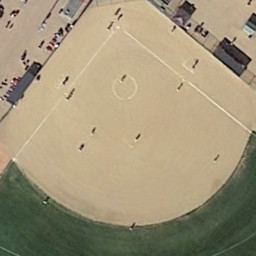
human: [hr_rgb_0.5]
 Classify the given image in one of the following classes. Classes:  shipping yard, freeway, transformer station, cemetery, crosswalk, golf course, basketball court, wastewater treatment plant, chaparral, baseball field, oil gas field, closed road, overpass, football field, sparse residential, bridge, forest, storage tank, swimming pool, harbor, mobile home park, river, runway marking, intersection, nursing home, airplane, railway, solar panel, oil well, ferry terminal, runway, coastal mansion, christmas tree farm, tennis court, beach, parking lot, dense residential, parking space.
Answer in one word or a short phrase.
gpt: baseball field